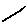
Label: line